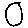
Label: circle